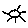
Label: sun